Field crop: tomato
Growth stage: 2
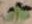
Species: solanum